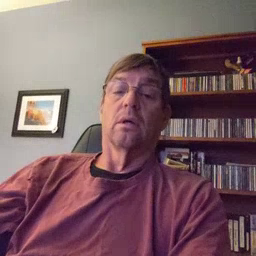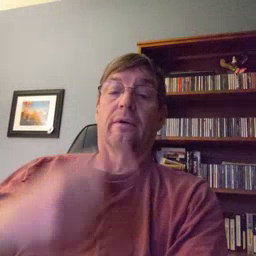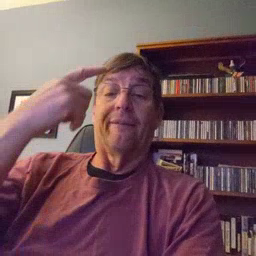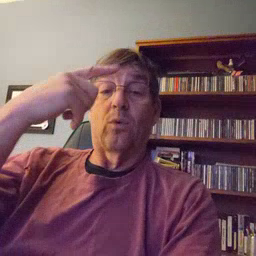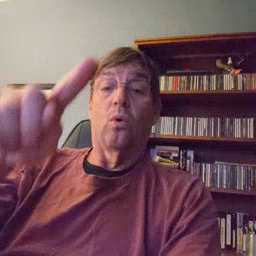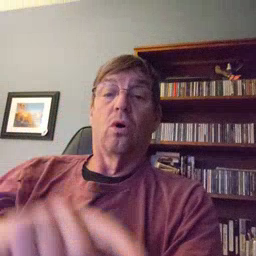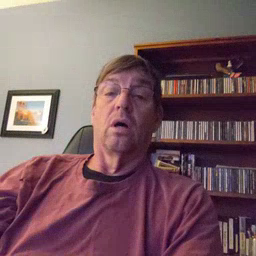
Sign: for